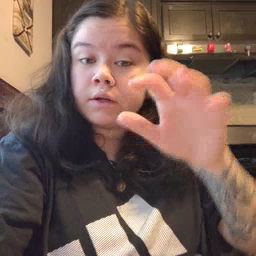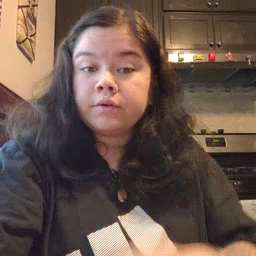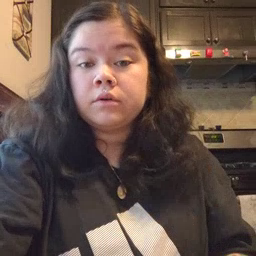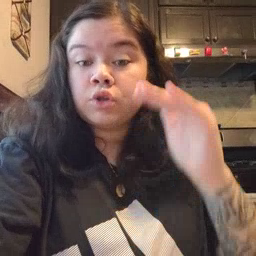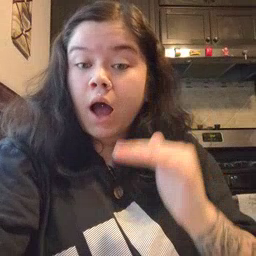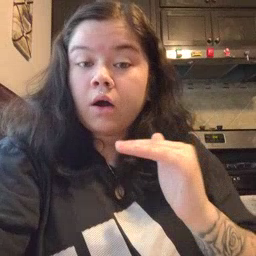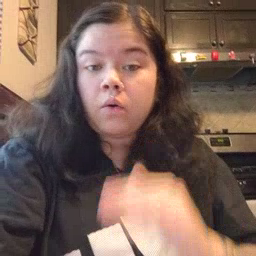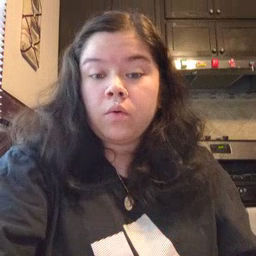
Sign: child